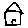
Label: house